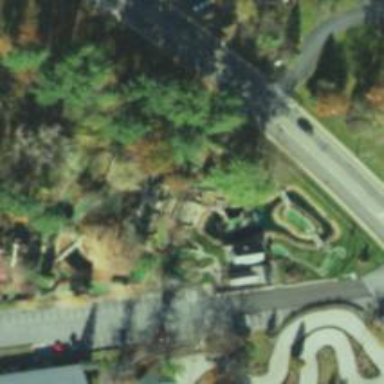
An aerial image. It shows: Miniature golf course.